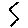
Label: zigzag